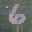
Label: 6